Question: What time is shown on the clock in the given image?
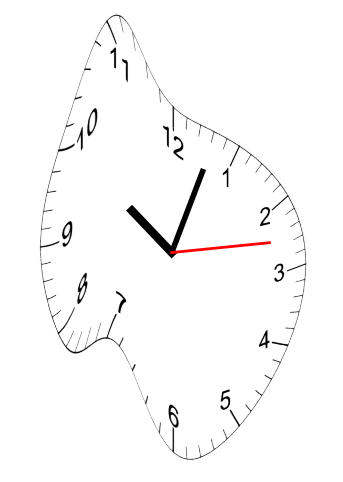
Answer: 10:03:13